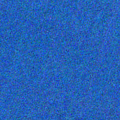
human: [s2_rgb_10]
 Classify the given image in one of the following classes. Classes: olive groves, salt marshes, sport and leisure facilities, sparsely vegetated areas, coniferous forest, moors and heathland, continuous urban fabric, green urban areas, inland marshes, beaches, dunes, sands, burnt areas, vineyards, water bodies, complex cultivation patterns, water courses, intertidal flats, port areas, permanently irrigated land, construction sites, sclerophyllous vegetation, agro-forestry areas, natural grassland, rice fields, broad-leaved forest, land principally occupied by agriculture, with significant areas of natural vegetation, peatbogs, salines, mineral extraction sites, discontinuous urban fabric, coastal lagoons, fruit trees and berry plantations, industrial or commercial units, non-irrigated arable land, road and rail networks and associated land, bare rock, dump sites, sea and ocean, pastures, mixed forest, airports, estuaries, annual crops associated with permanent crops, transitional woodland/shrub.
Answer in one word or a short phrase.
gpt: sea and ocean